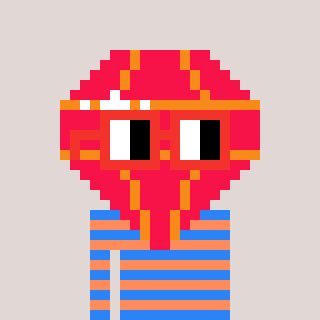
a pixel art character with square red glasses, a red diamond-shaped head and a peachy-colored body on a warm background